Aerial crown-view tile of a tropical tree (Barro Colorado Island, Panama), acquired 20250124:
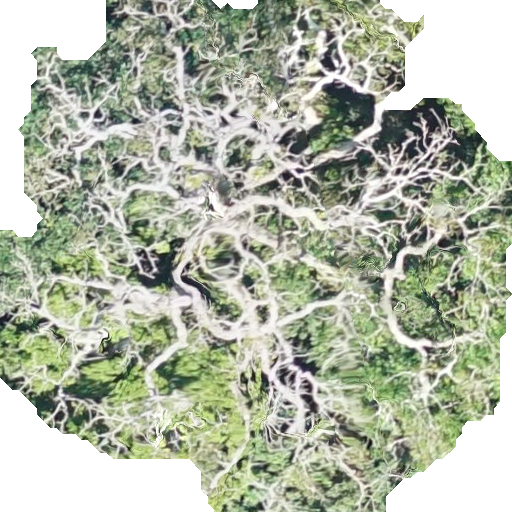
Species: Ceiba pentandra
GBIF accepted scientific name: Ceiba pentandra
Crown area: 335.701 m²